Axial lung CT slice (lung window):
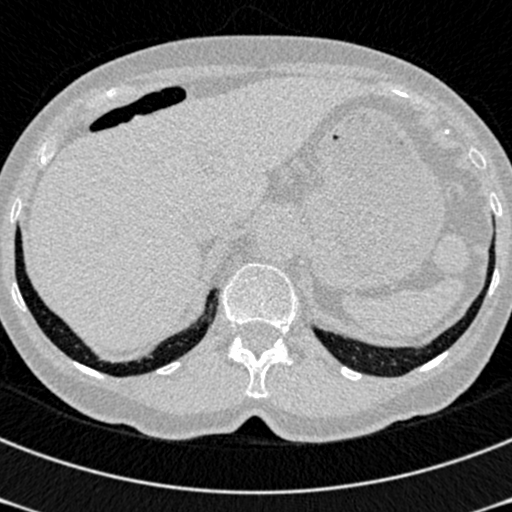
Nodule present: no